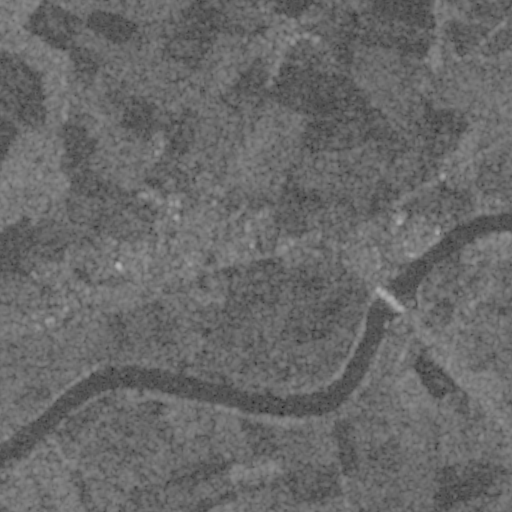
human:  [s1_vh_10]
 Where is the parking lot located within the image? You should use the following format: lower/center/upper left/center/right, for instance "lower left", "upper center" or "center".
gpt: The parking lot is located in the center of the image.
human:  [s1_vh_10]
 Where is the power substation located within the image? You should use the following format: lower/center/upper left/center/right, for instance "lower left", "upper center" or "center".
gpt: The power substation is located in the center left of the image.
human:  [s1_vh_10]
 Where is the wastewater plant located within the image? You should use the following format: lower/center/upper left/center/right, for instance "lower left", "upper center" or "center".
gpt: The wastewater plant is located in the lower left of the image.
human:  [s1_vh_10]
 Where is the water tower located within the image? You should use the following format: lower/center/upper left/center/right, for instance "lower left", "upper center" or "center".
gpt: The water tower is located in the center of the image.
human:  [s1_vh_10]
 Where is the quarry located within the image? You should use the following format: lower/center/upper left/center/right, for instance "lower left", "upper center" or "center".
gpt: There is no quarry in the image.

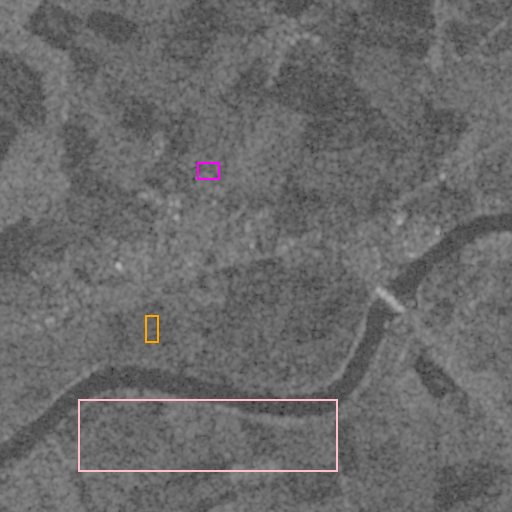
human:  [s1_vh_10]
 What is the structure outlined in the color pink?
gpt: The structure outlined in pink is a crop field.
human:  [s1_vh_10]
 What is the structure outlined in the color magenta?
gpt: The structure outlined in magenta is a park.
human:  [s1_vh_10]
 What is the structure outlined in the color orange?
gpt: The structure outlined in orange is a wastewater plant.
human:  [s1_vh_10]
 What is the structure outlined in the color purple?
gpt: There is no purple outline.